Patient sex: M
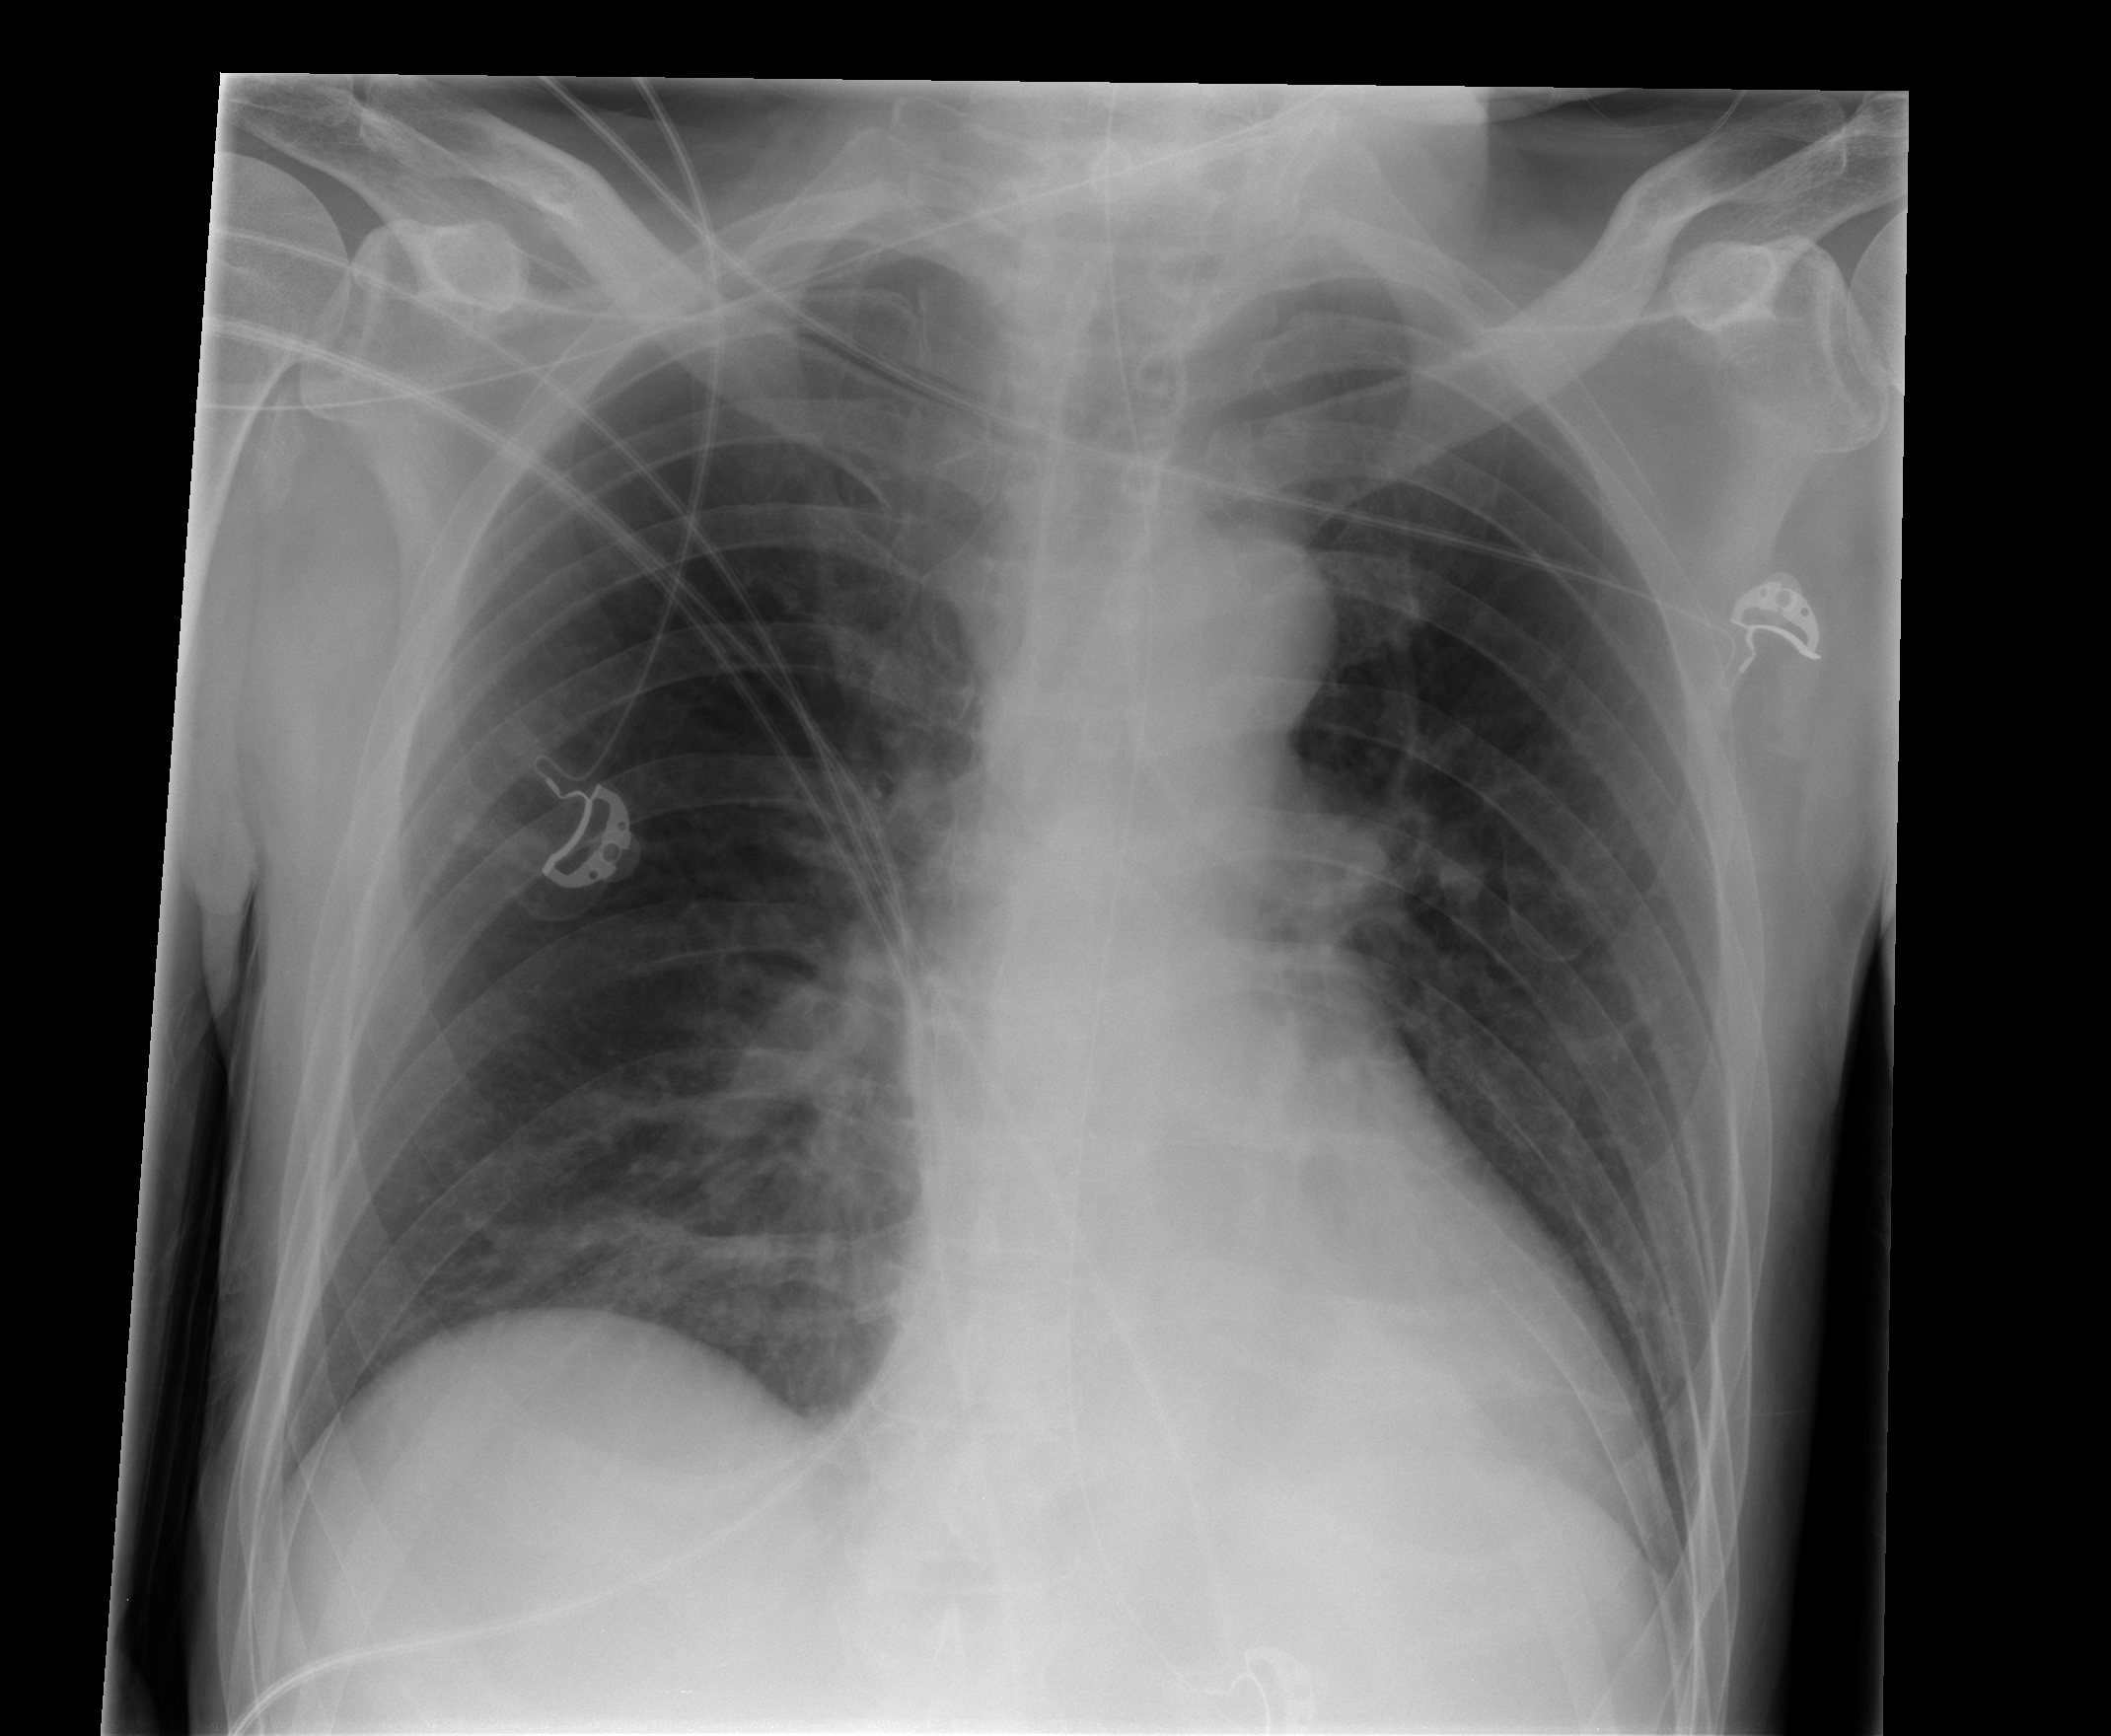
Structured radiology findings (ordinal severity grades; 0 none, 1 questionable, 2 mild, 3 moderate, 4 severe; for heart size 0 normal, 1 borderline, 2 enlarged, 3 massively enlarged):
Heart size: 0
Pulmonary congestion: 2
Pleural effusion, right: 0
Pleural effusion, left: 0
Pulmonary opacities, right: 0
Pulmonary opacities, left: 0
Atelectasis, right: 0
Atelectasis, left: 0